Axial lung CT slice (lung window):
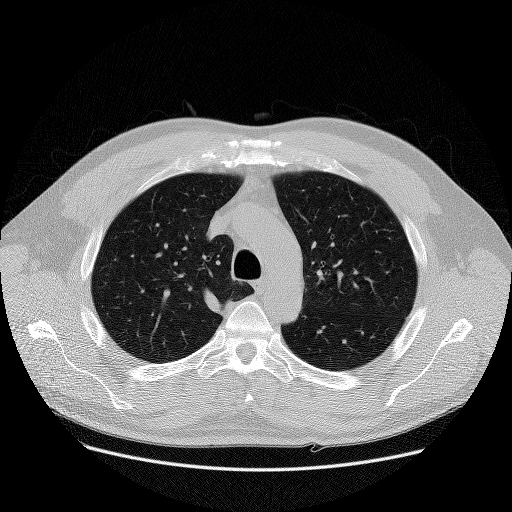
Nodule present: no